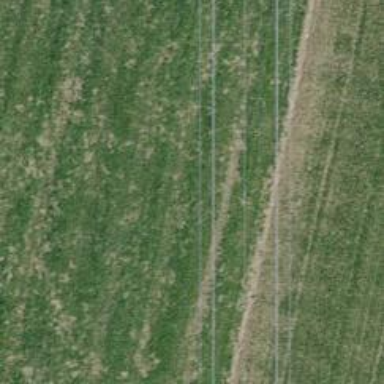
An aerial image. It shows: Grass track with grade 5 tracktype.